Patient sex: M
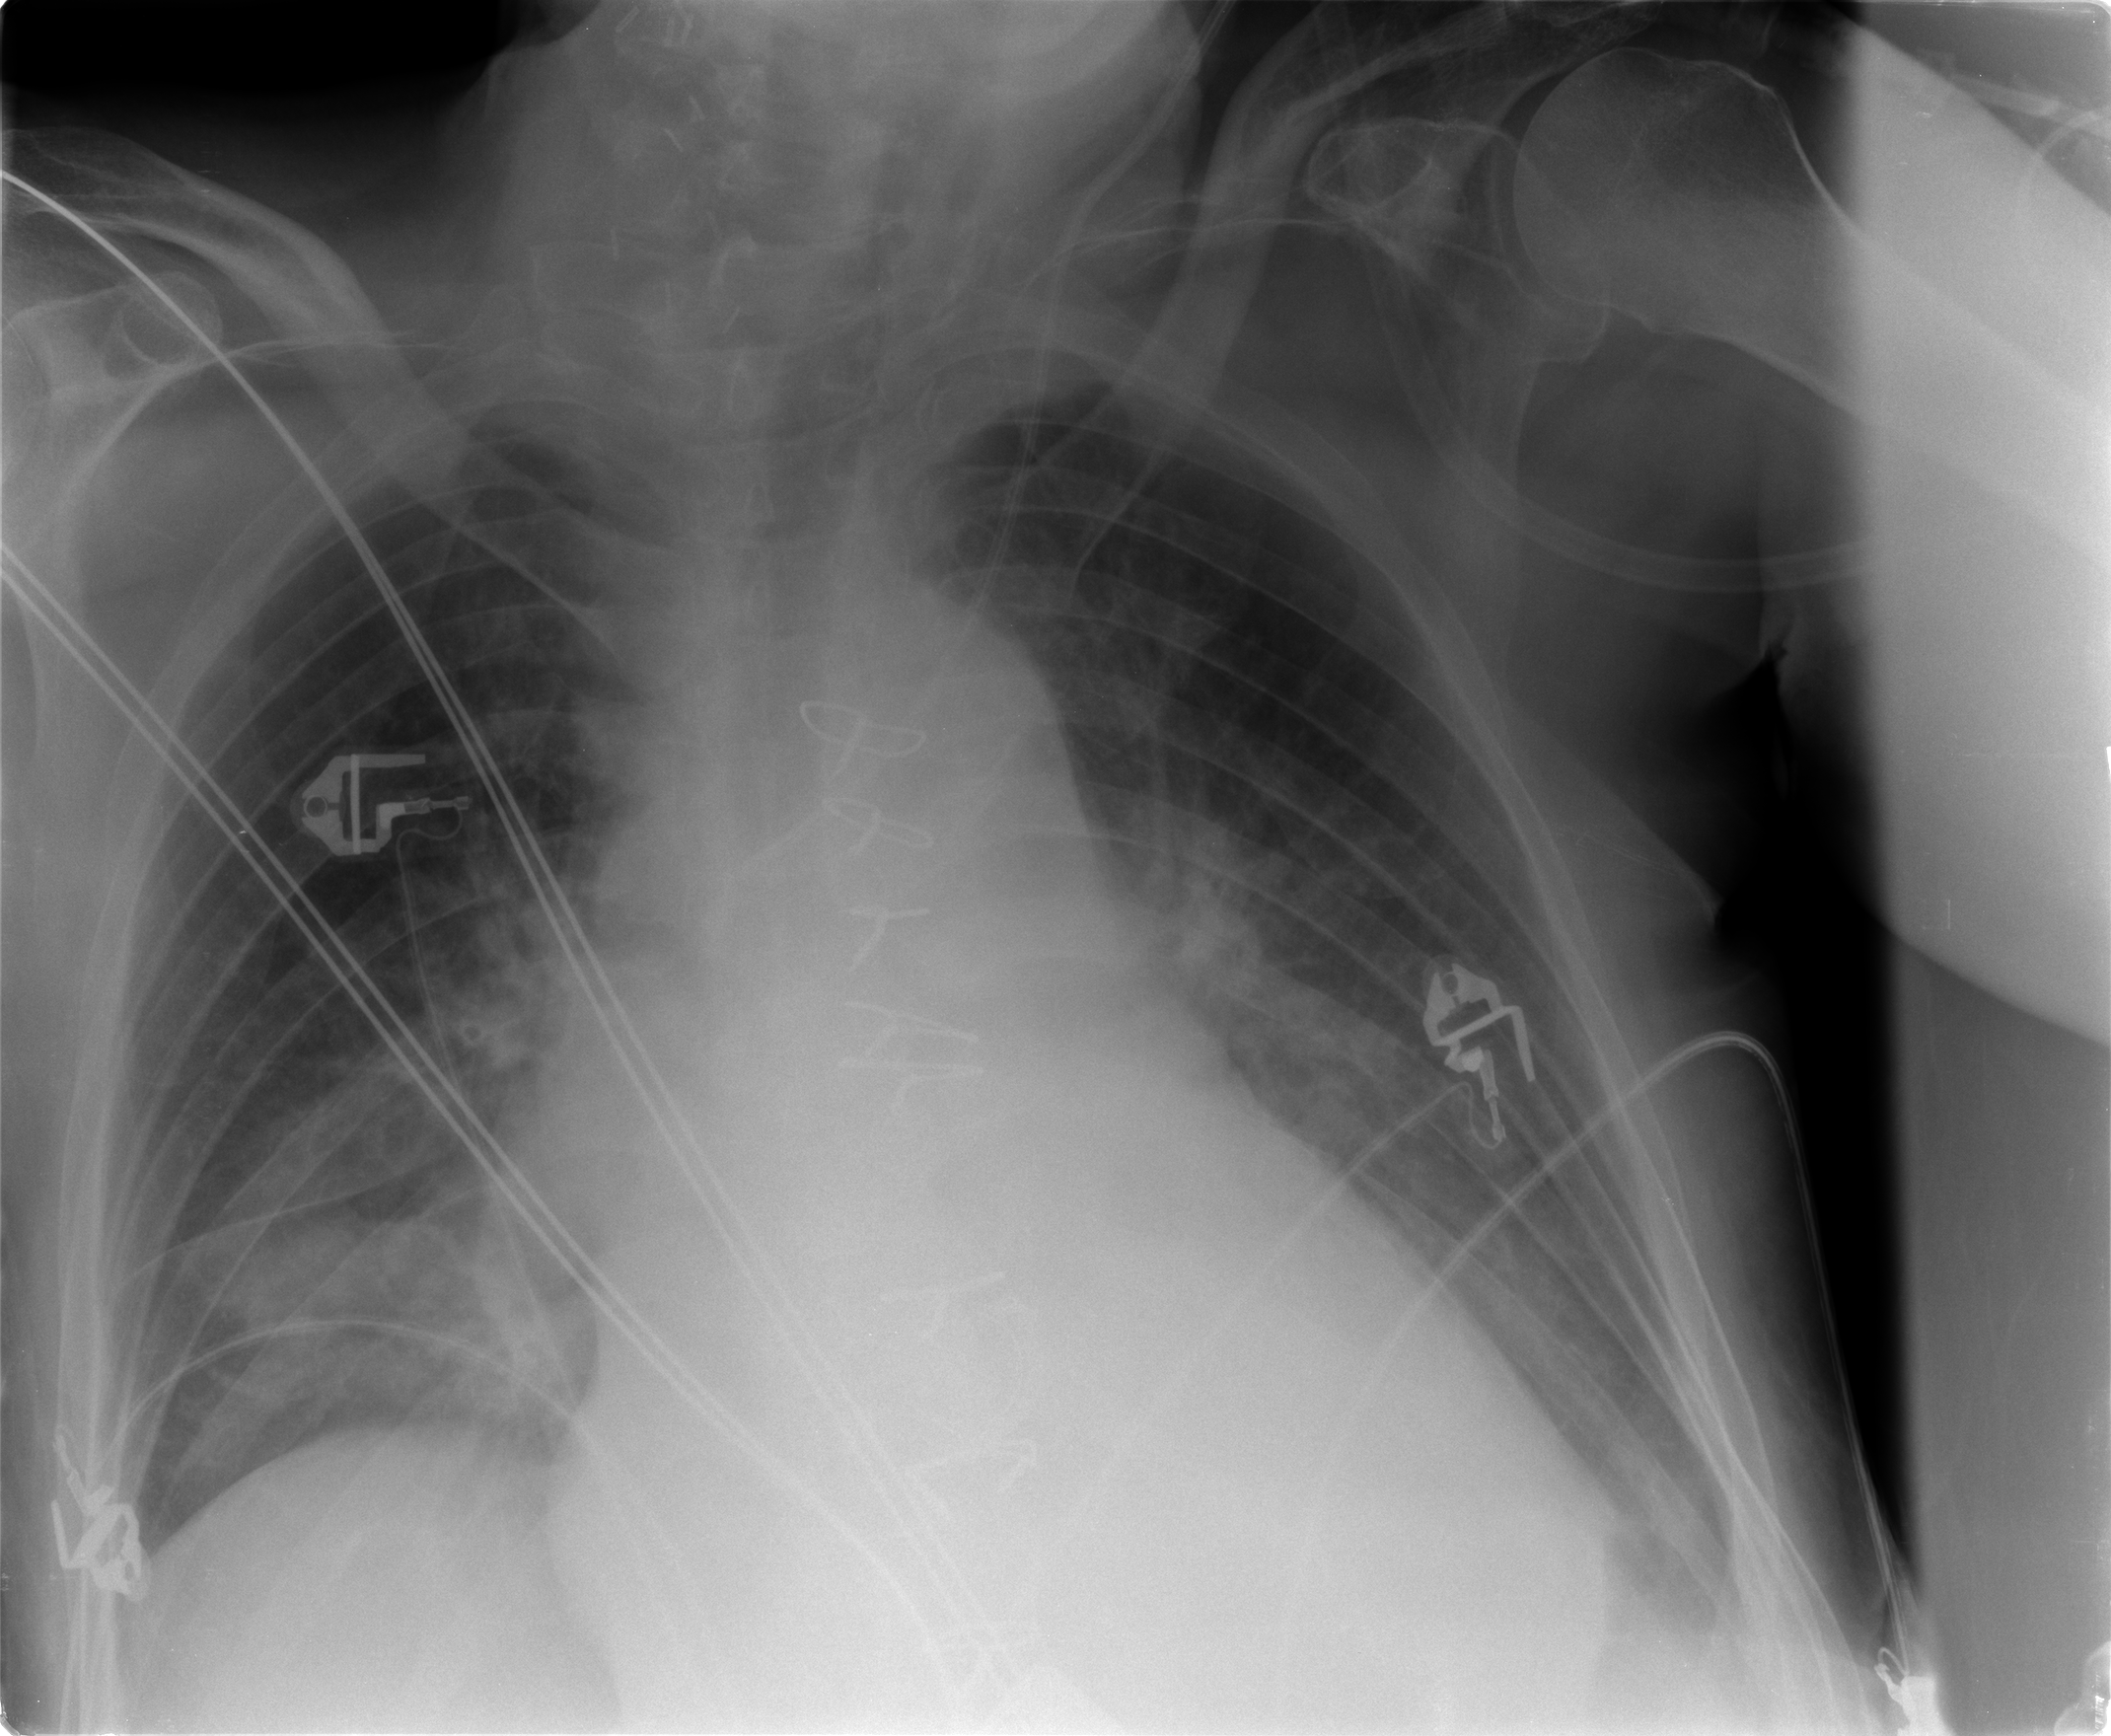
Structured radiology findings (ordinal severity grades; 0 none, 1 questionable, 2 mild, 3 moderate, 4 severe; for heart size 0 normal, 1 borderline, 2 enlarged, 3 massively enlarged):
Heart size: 3
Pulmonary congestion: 2
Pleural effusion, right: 0
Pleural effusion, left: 2
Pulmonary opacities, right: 3
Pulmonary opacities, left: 3
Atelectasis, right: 2
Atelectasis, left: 2